Question: '''
I am new to android. So, not able to trace out the error message while uploading image to the server.
'''
I got some code from the internet for uploading image to the server and the <URL> and changed my program accordingly . When am trying to run the program it is giving error message in the emulator as following screen shot.
And even checked all the things in the local host and it is running fine. And here is my code for upload image.Please check this and give me some suggestions.
'''
public class uploadimage extends Activity {
InputStream inputStream;
@Override
public void onCreate(Bundle icicle) {
super.onCreate(icicle);
setContentView(R.layout.main);
Bitmap bitmap = BitmapFactory.decodeResource(getResources(),R.drawable.icon); ByteArrayOutputStream stream = new ByteArrayOutputStream();
bitmap.compress(Bitmap.CompressFormat.PNG, 90, stream); //compress to which format you want.
byte [] byte_arr = stream.toByteArray();
String image_str = Base64.encodeBytes(byte_arr);
ArrayList<NameValuePair> nameValuePairs = new ArrayList<NameValuePair>();
nameValuePairs.add(new BasicNameValuePair("image",image_str));
try{
HttpClient httpclient = new DefaultHttpClient();
HttpPost httppost = new HttpPost("http://localhost/Upload_image_ANDROID/upload_image.php");
httppost.setEntity(new UrlEncodedFormEntity(nameValuePairs));
HttpResponse response = httpclient.execute(httppost);
String the_string_response = convertResponseToString(response);
Toast.makeText(uploadimage.this, "Response " + the_string_response, Toast.LENGTH_LONG).show();
}catch(Exception e){
Toast.makeText(uploadimage.this, "ERROR " + e.getMessage(), Toast.LENGTH_LONG).show();
System.out.println("Error in http connection "+e.toString());
}
}
public String convertResponseToString(HttpResponse response) throws IllegalStateException, IOException{
String res = "";
StringBuffer buffer = new StringBuffer();
inputStream = response.getEntity().getContent();
int contentLength = (int) response.getEntity().getContentLength(); //getting content length.....
Toast.makeText(uploadimage.this, "contentLength : " + contentLength, Toast.LENGTH_LONG).show();
if (contentLength < 0){
}
else{
byte[] data = new byte[512];
int len = 0;
try
{
while (-1 != (len = inputStream.read(data)) )
{
buffer.append(new String(data, 0, len)); //converting to string and appending to stringbuffer.....
}
}
catch (IOException e)
{
e.printStackTrace();
}
try
{
inputStream.close(); // closing the stream.....
}
catch (IOException e)
{
e.printStackTrace();
}
res = buffer.toString(); // converting stringbuffer to string.....
Toast.makeText(uploadimage.this, "Result : " + res, Toast.LENGTH_LONG).show();
//System.out.println("Response => " + EntityUtils.toString(response.getEntity()));
}
return res;
}
}
'''
Thanks in advance.
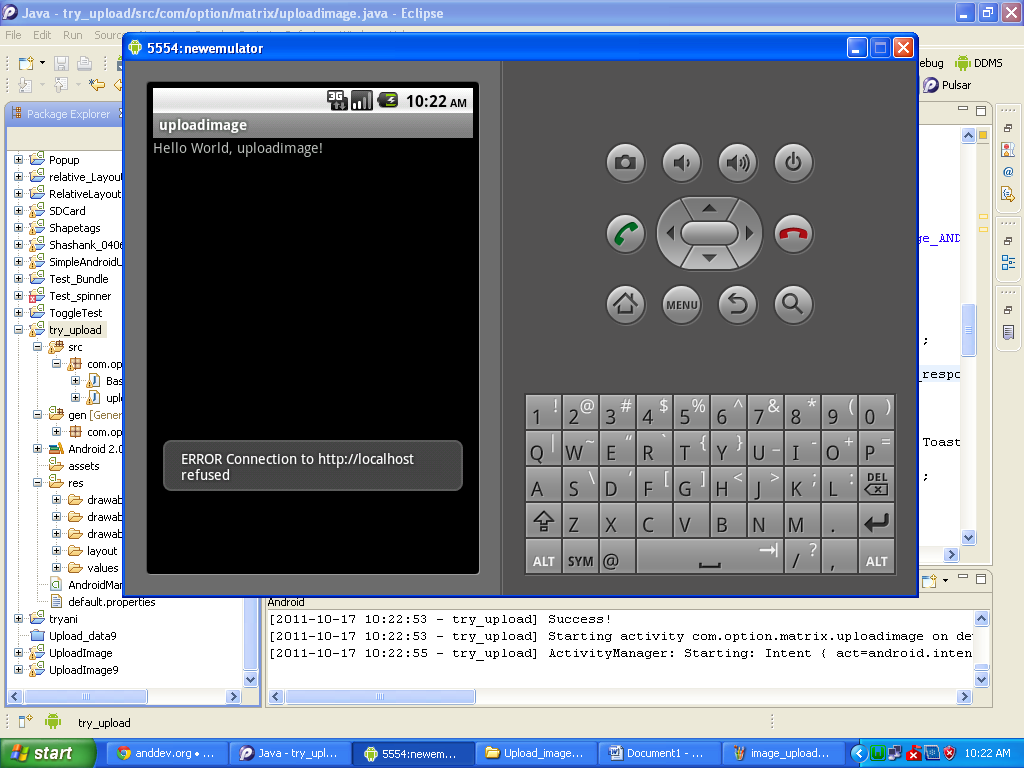
Answer: Instead of
'''
"http://localhost"
'''
use
'http://10.0.2.2'
its for emulator. And if you want to test for device then use 'specific IP of System' given by router or network.
Thankx.